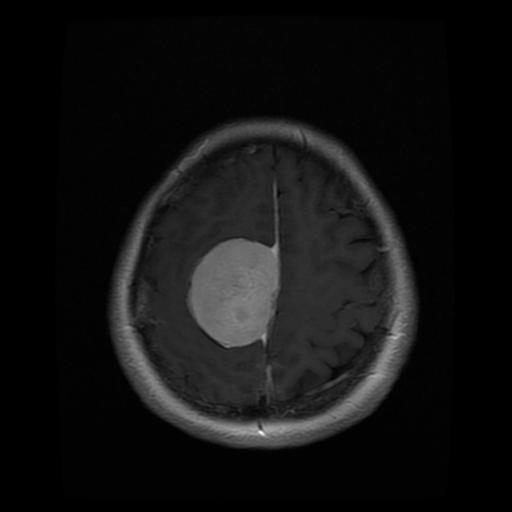
Label: meningioma